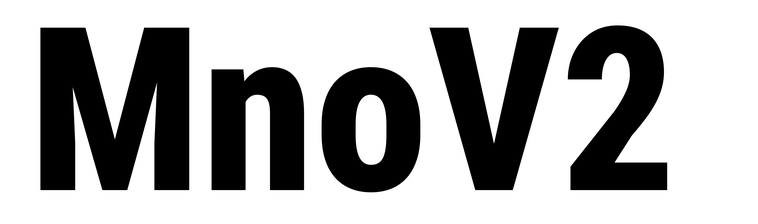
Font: Roboto_Condensed_ExtraBold